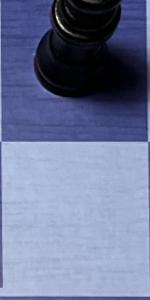
Label: Empty